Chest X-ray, PA view. Patient: 54 years old, sex M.
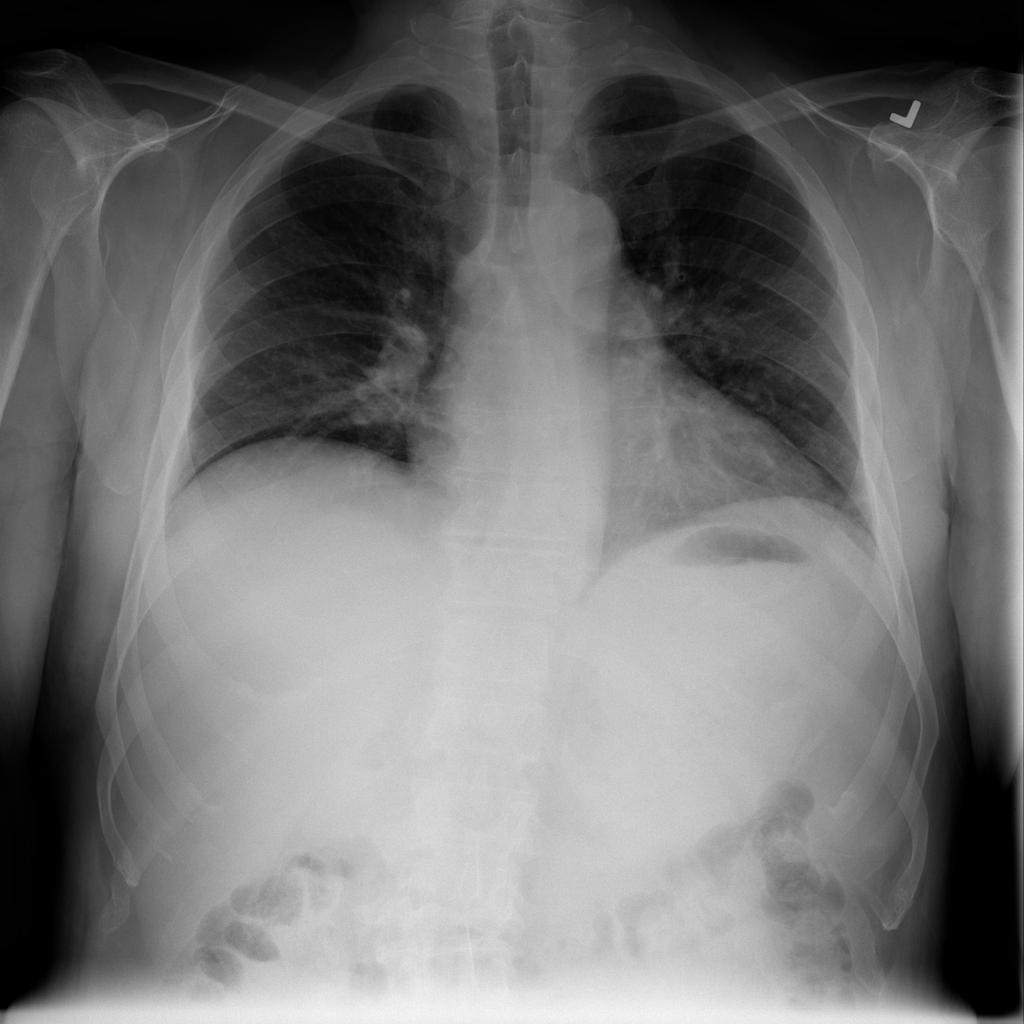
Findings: Atelectasis